Aerial crown-view tile of a tropical tree (Barro Colorado Island, Panama), acquired 20240918:
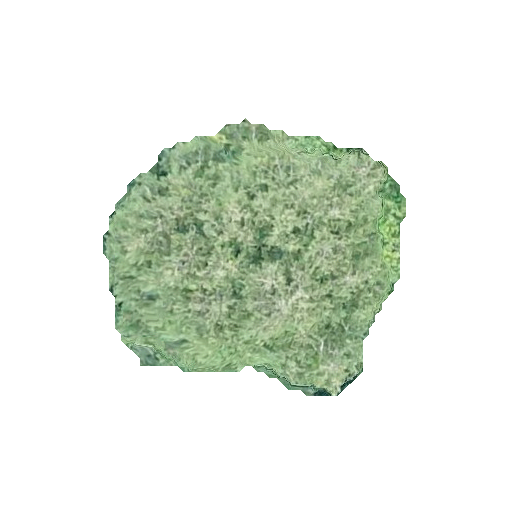
Species: Quararibea asterolepis
GBIF accepted scientific name: Quararibea asterolepis
Crown area: 97.184 m²